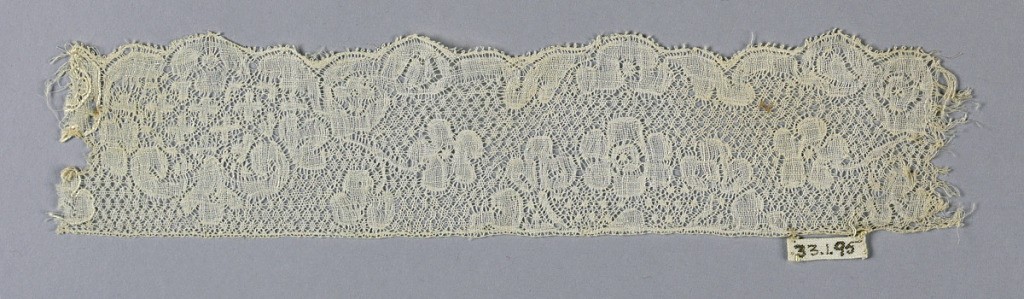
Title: Fragment
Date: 18th century
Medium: linen Technique: bobbin lace, Mechlin style
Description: Louis XV design; ground, variant details in ''fond de neige''.